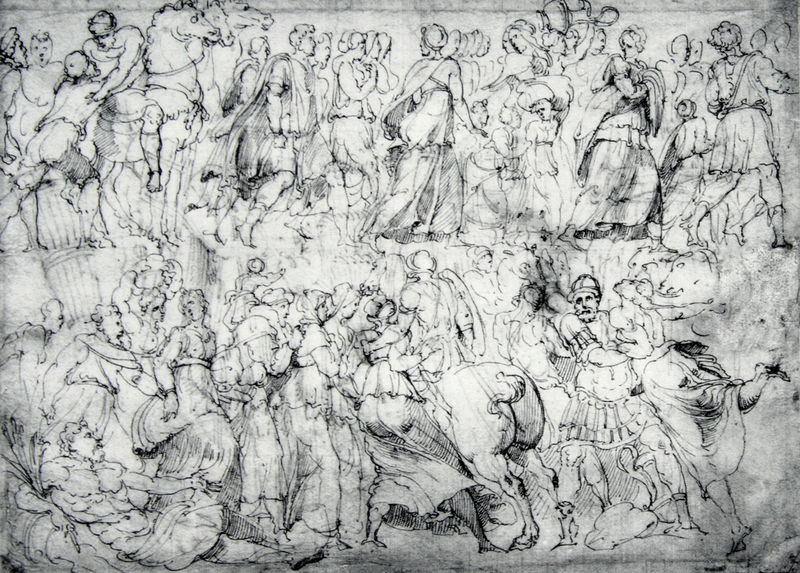
Titel: Raub der Sabinerinnen
Künstler: Giovanni Ambrogio Figino
Standort: London
Institution: British Museum
Schlagwörter: dunkel, feder, kampf, mann, nackt, rubens, umhang, wasser, weiß, frauen, menschen, bewegung, frau, grau, hell, kleid, kleider, männer, reden, schwarz, skizze, szene, säule, säulen, zeichnung, gürtel, tier, tiere, tuch, leute, masse, menge, rock, gedränge, barock, falten, kleidung, rembrandt, mantel, stoff, gewänder, kind, personen, renaissance, kinder, pferd, pferde, reiter, krug, mähne, schwanz, schweif, zügel, brüste, hintern, papier, umrisse, italien, studie, laufen, zug, grafik, krieg, schlacht, soldaten, karikatur, wein, muskeln, schild, tusche, antike, umriß, linie, kontur, schwarzweiss, viele, schraffur, raub, schwerter, durcheinander, soldat, getümmel, menschenmasse, mäntel, helm, entwurf, rüstung, karton, fries, römer, helme, sterben, ross, rosse, nüstern, griechisch, mittelalter, krieger, schwaru, prozession, umhänge, ähren, register, tunika, gaul, triumphzug, hengst, sterbender, römisch, pferdeschwanz, fraune, federzeichnung, michelangelo, hinterteil, tuniken, italienisch, hengs, ferderzeichnung, wimmelbild, sabinerinnen, flußgott, greischisch, liktoren, gewlt, scweif